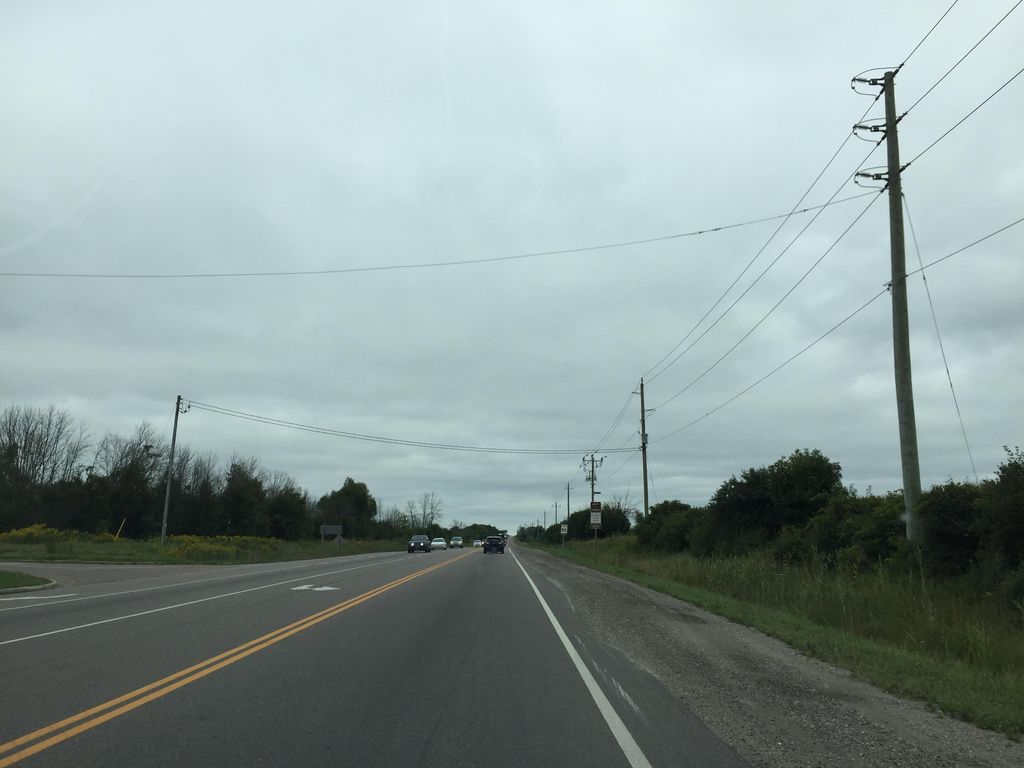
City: kitchener-waterloo